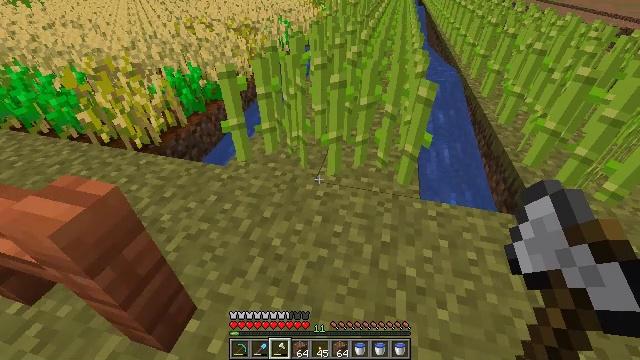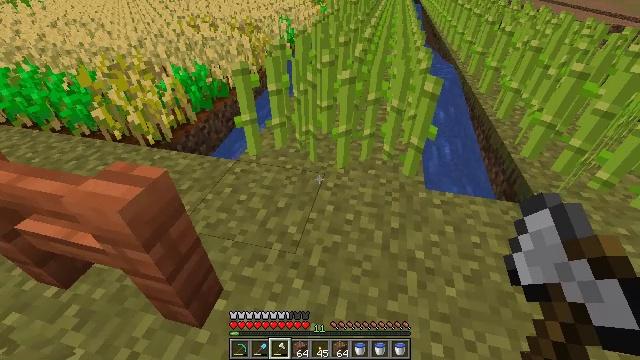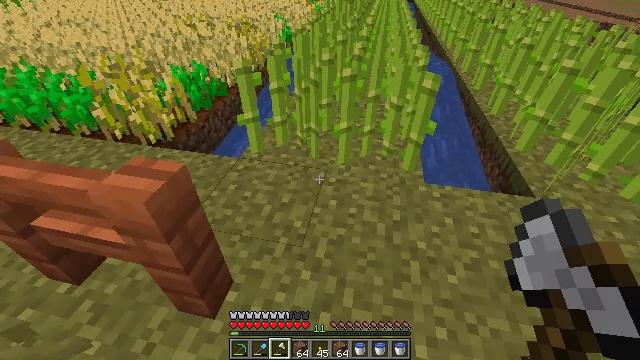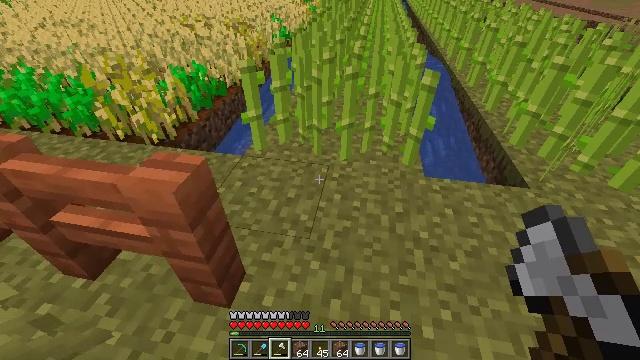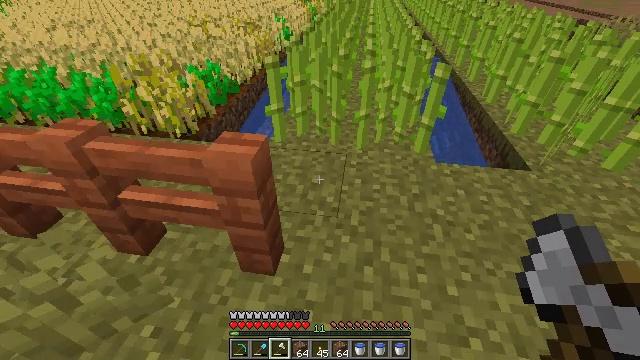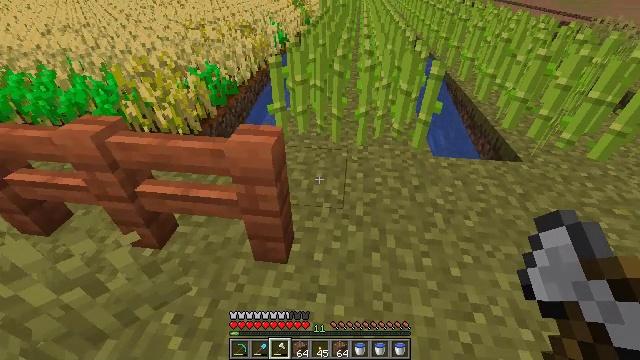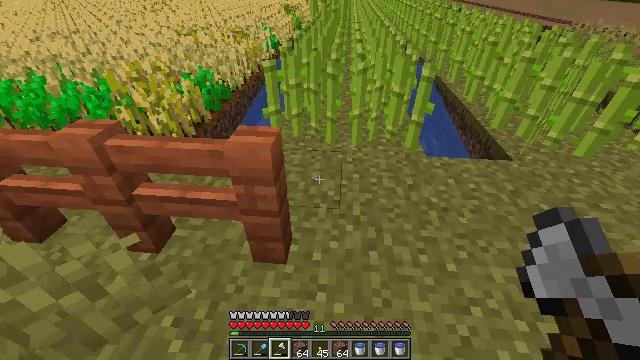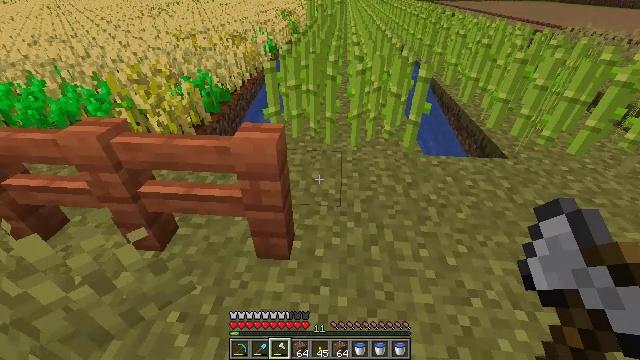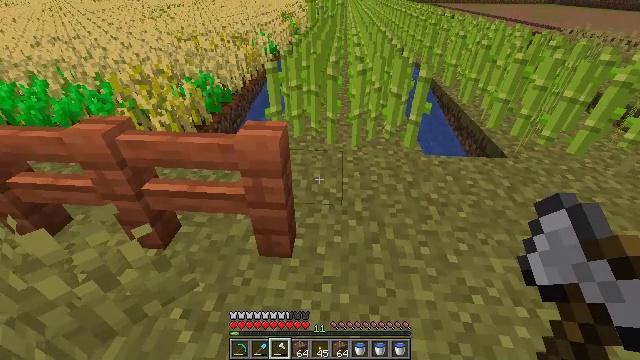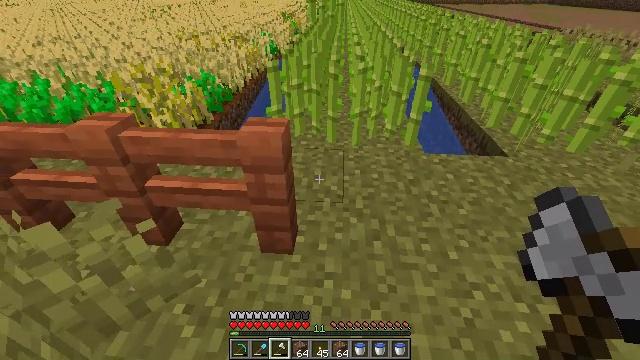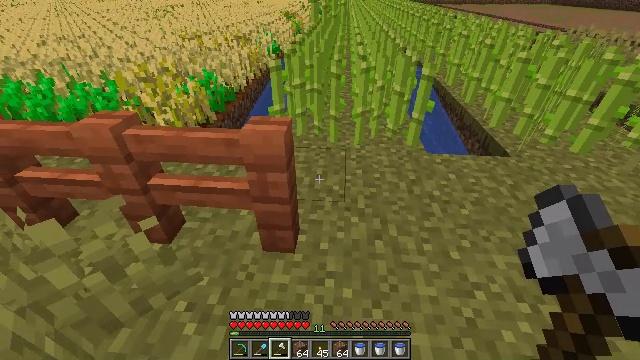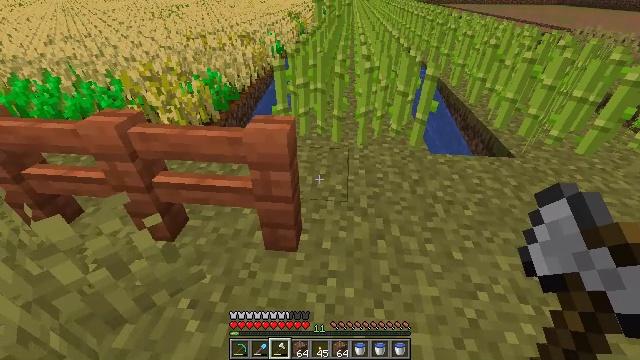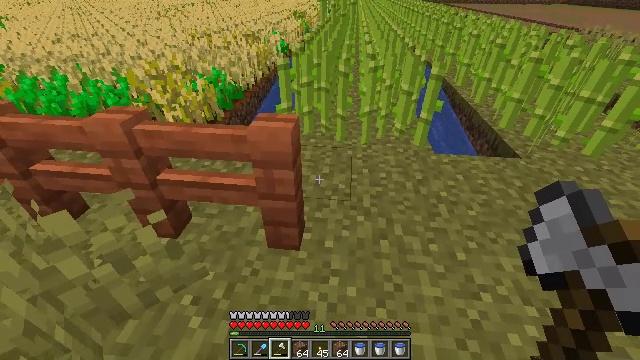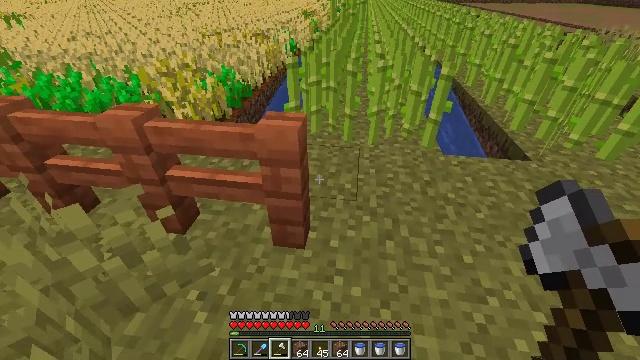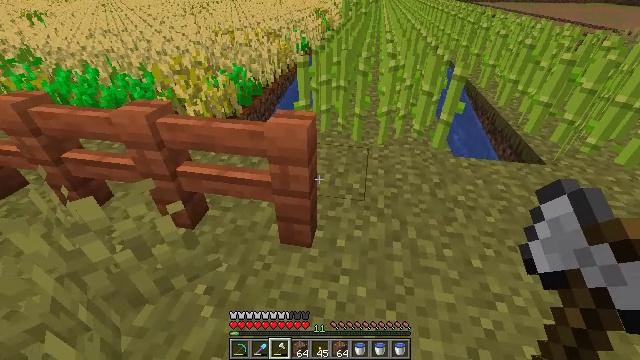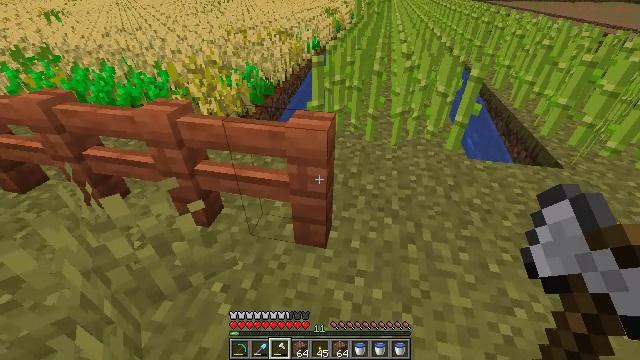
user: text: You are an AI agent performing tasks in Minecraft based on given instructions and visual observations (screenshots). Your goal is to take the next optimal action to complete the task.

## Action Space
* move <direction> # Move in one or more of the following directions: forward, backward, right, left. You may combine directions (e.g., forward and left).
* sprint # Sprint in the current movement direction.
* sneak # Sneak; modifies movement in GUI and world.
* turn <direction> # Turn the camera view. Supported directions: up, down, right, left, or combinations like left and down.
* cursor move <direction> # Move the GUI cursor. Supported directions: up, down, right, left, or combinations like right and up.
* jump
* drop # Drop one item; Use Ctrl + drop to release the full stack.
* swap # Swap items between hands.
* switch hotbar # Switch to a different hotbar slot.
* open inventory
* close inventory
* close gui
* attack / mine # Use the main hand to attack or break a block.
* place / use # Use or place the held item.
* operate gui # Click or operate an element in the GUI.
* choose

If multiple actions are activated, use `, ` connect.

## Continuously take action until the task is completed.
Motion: motion action
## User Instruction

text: Mine the acacia fence.
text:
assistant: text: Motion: move back and move left
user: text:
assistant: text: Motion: move back and move left, turn right
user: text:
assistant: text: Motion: move back and move left, turn right
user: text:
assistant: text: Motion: move back and move left, turn right
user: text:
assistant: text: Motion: turn right
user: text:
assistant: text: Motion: turn right
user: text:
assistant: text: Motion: no_op
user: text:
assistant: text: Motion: no_op
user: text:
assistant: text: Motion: no_op
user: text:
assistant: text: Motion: no_op
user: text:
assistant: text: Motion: no_op
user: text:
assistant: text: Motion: no_op
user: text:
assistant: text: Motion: turn left
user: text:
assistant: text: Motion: turn left
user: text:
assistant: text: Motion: move left, turn left
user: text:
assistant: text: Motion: move left
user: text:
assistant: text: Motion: move left
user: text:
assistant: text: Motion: attack / mine
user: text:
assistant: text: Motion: turn right, attack / mine
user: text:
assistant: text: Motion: turn right, attack / mine
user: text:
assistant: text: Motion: turn right, attack / mine
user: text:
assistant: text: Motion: attack / mine
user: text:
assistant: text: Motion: attack / mine
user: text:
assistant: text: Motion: attack / mine
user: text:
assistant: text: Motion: attack / mine
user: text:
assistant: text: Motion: attack / mine
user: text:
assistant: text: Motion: attack / mine
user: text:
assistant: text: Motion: attack / mine
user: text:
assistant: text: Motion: attack / mine
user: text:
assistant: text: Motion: attack / mine